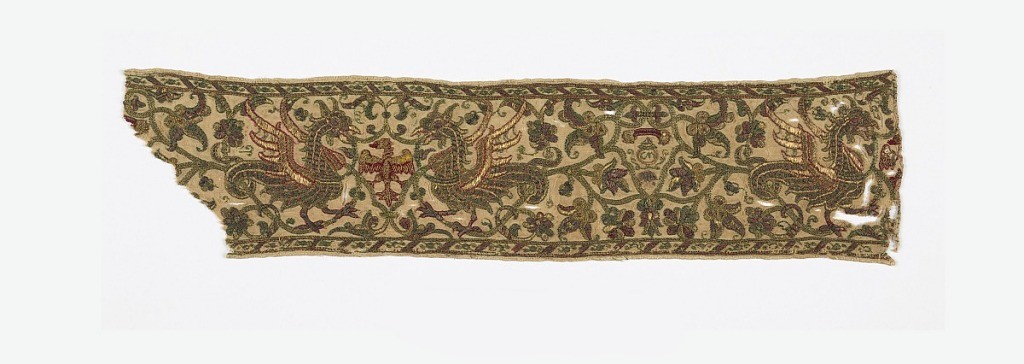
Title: Border fragment
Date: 16th century
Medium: linen, silk, metal-wrapped silk Technique: silk embroidery using back and montenegrin cross stitch; metal thread embroidery using chain, detached buttonhole or looping (sometimes padded), satin, overcast loops, and whipped stem stitches on plain weave
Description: Border fragment of natural linen embroidered in gold, silver and colored silks, mainly red and green. Design shows a symmetrical arrangement of curving vines and flowers with two wyverns confronted. Between the wyverns is a small eagle with wings spread and head in profile. Within a frame made by the vine tendrils is a ring-like shape with the cypher "SN" or "CN." Much of the gold is laid down over the colored silk producing a luminous quality.